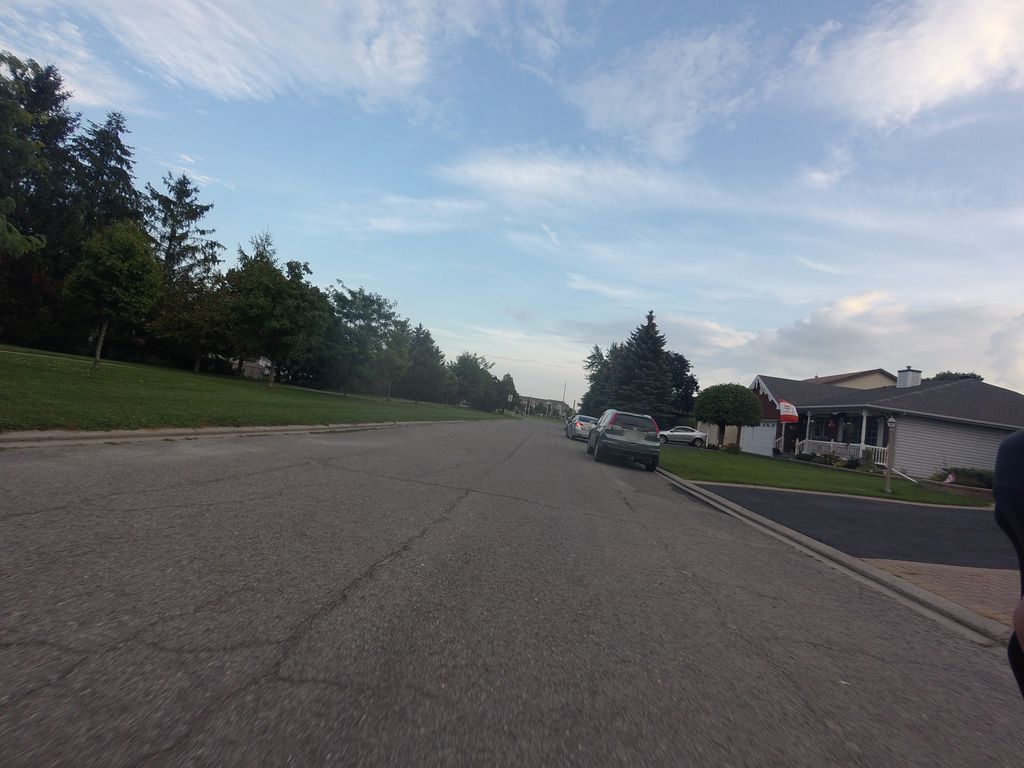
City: ottawa-gatineau